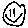
Label: smiley face